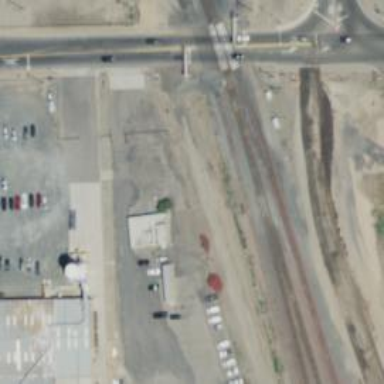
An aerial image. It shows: Railway siding for service.